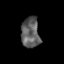
Tissue: prostate
Cell type: Myeloid cells
Senescence score: 0.2327
Nuclear area (px): 551
Mean DAPI intensity: 94.949